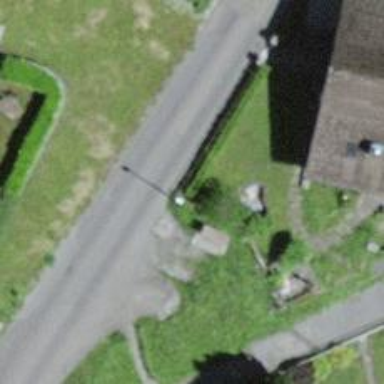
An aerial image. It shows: Hedge acting as barrier.